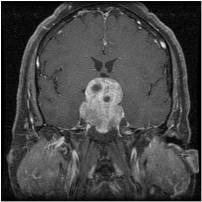
Label: pituitary